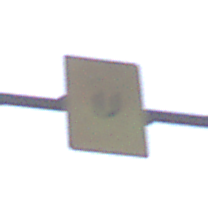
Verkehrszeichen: AnkuendigungOderFortsetzungUmleitungOhnePfeilsymbol
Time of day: SunriseSunset
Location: Outdoor (Urban)
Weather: PartlyCloudy
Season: NotSpecified
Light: Natural